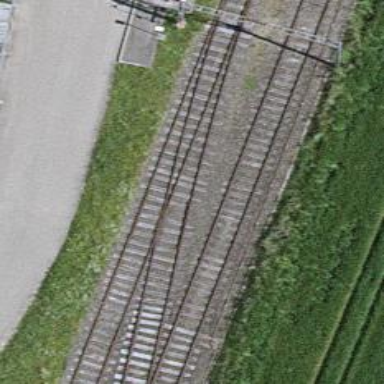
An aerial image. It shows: Single track railway in yard.